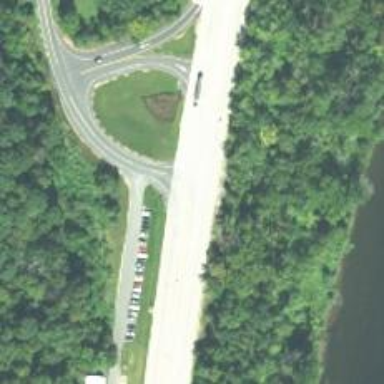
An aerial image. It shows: Trunk link highway.